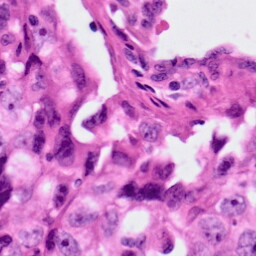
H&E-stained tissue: Lung